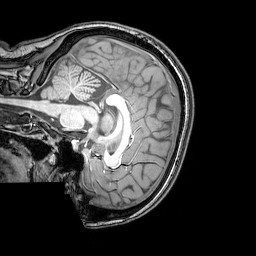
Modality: T1w
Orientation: sagittal
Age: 25
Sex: female
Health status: healthy
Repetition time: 0.081 s
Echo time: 0.037 s